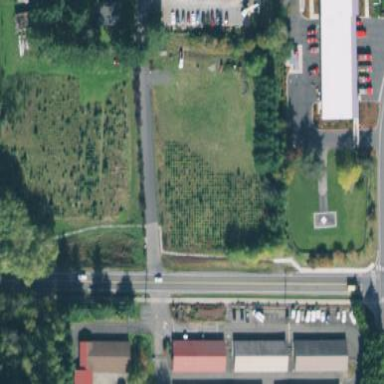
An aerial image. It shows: Plant nursery specializing in Christmas trees.